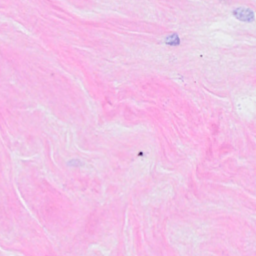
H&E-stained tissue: Breast